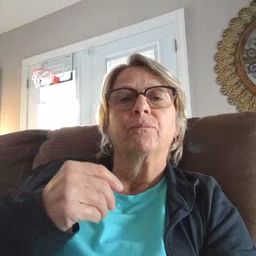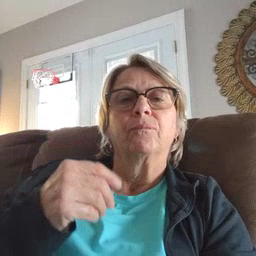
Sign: wolf